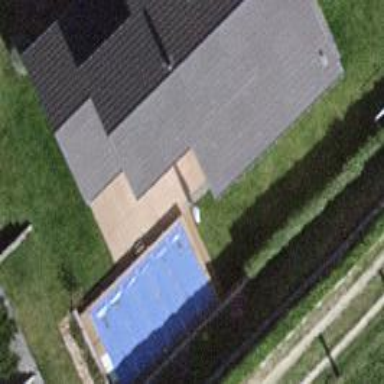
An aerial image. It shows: Swimming pool located in leisure land.